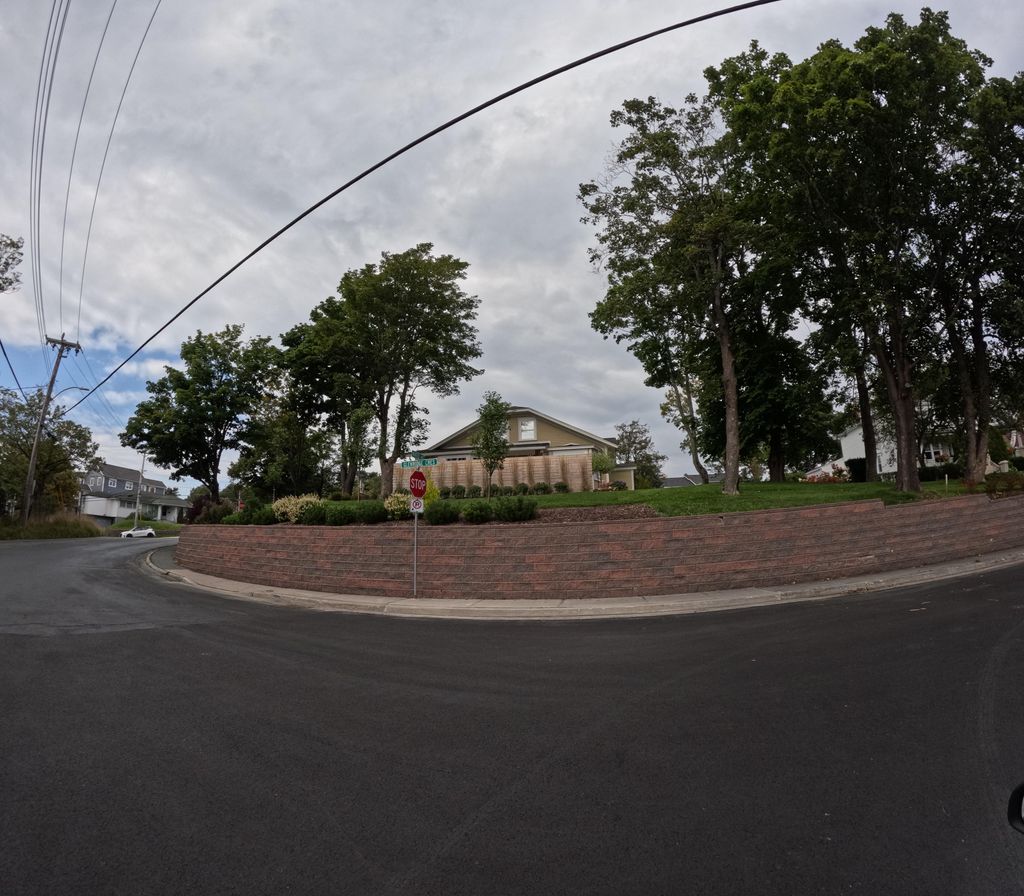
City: st_johns